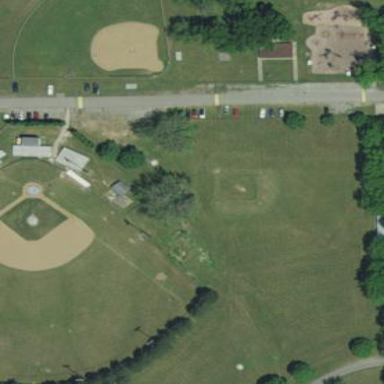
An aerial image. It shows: Baseball pitch for leisure land.